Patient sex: M
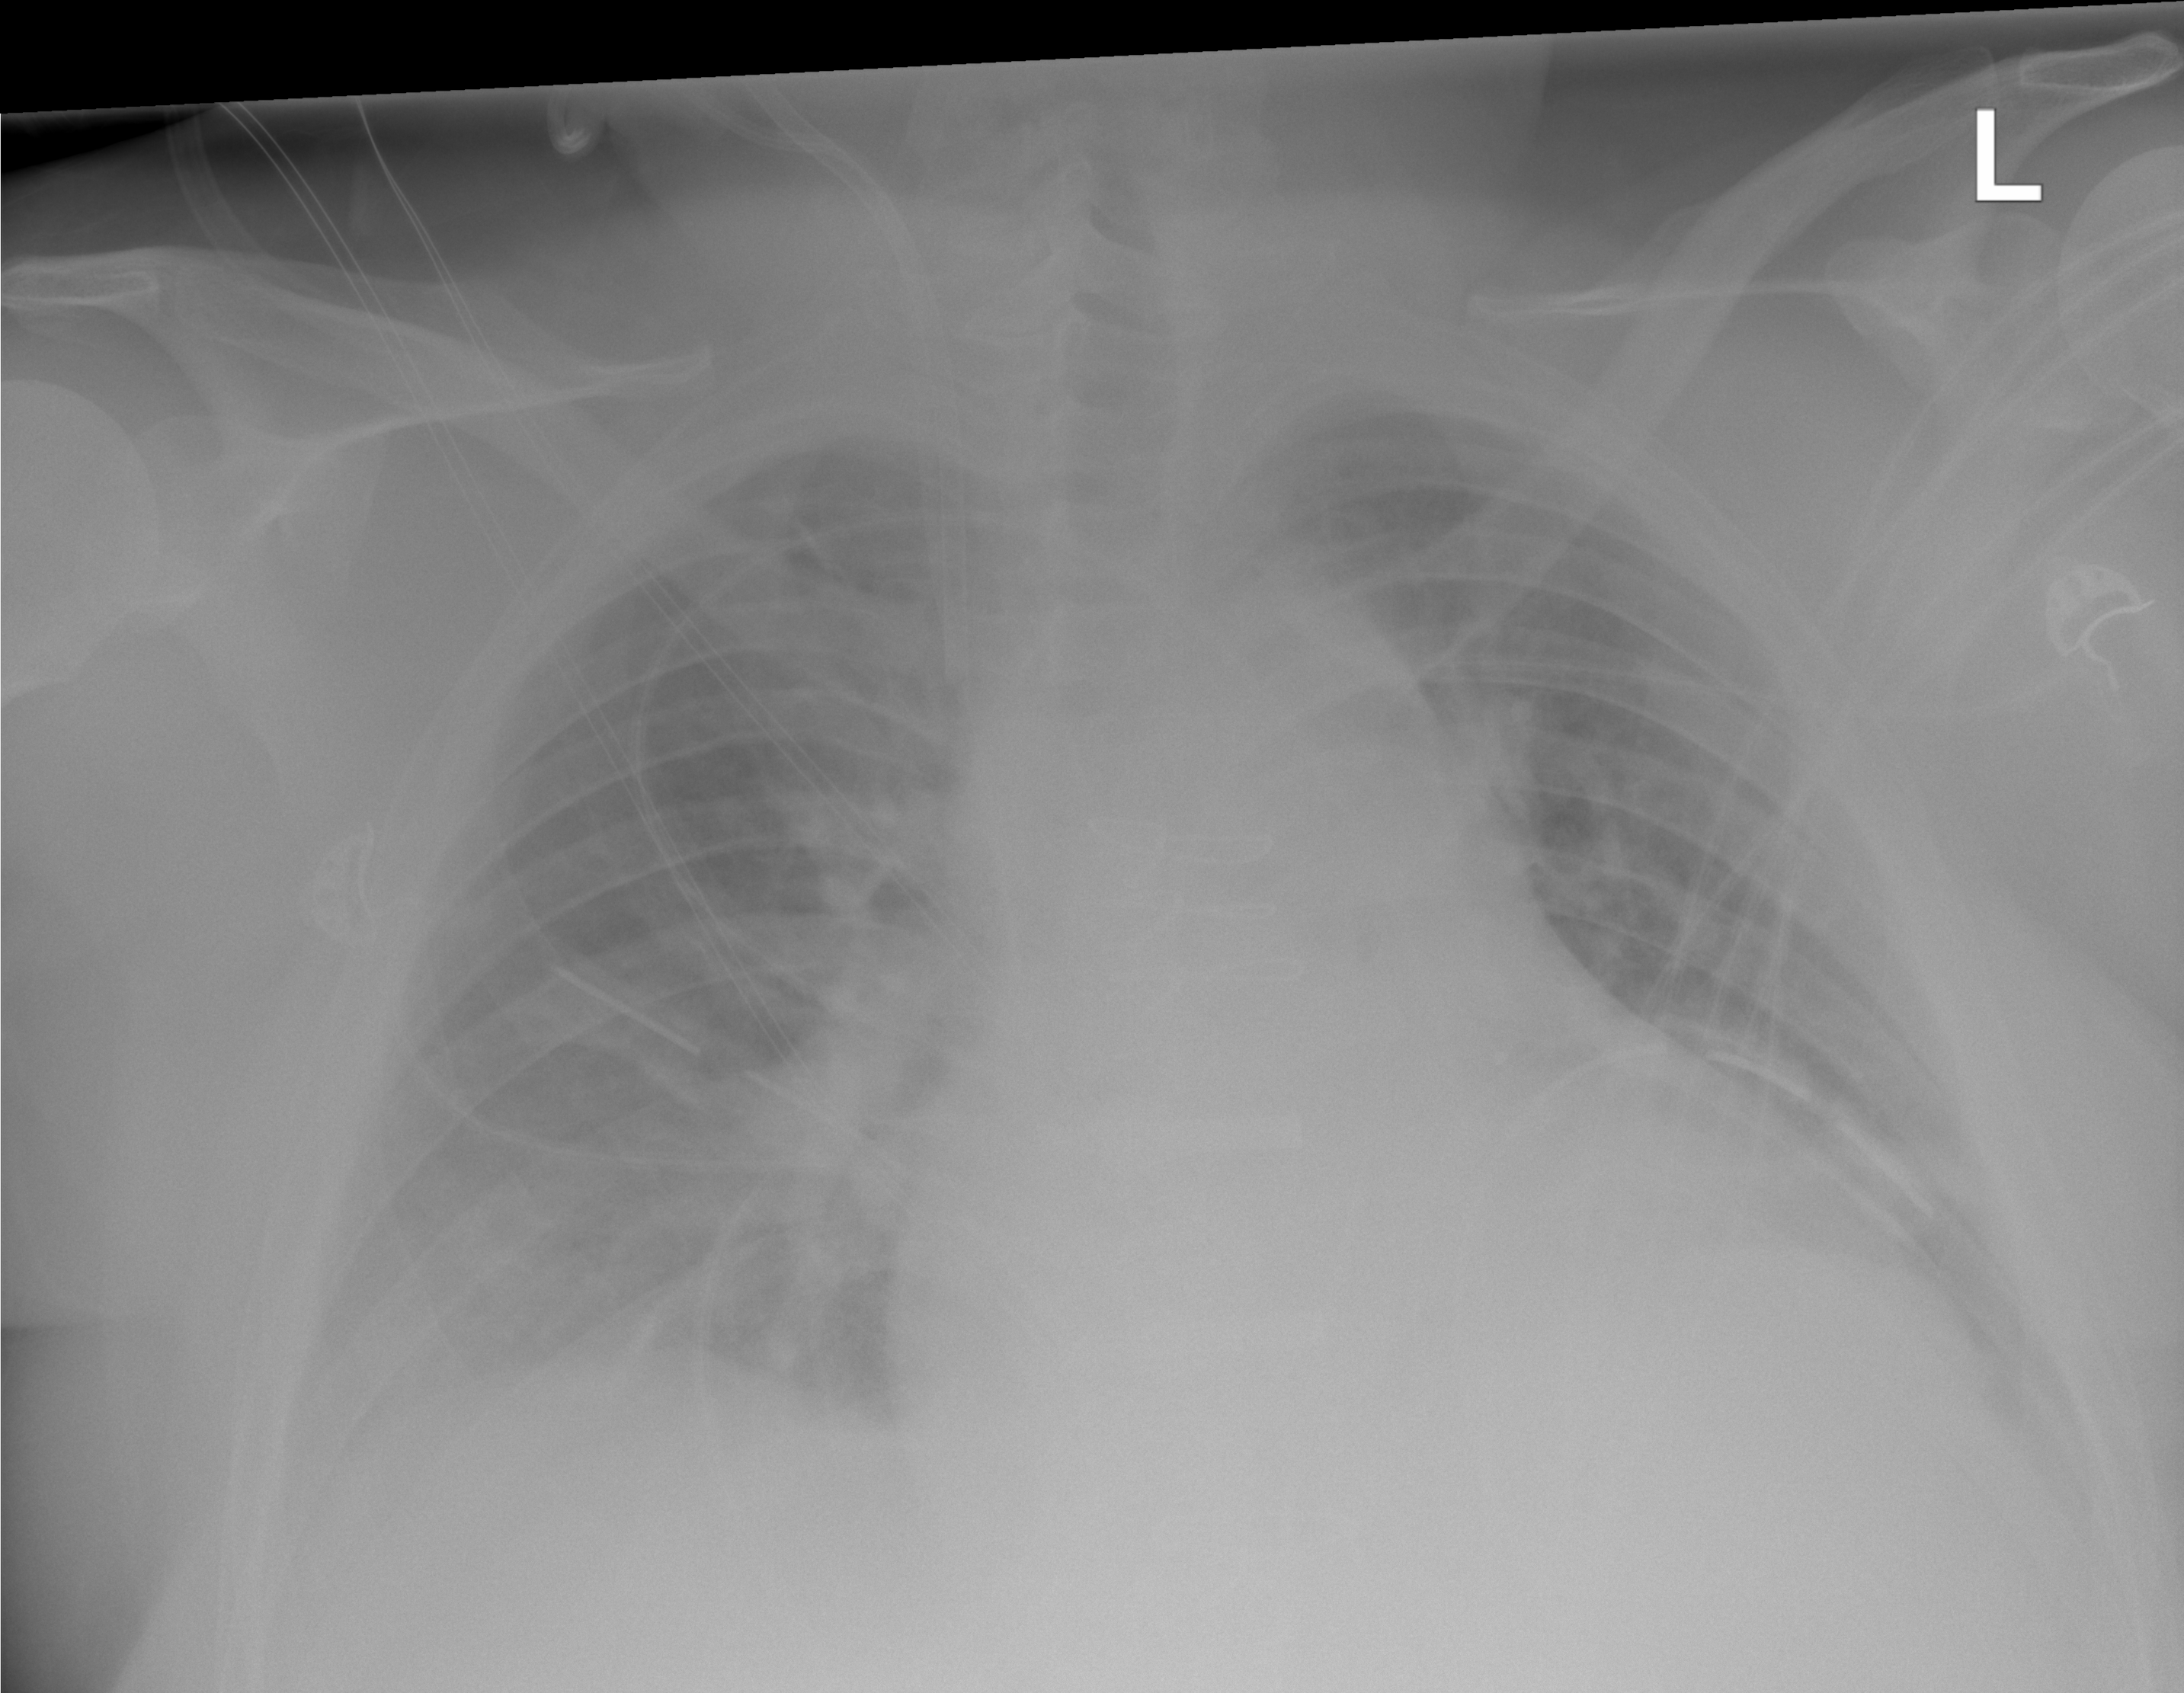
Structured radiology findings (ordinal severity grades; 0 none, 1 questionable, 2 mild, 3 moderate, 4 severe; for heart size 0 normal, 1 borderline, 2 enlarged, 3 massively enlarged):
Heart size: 0
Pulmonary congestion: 2
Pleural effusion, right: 2
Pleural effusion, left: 0
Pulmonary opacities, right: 2
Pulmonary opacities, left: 0
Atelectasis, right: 0
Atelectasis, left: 0